Question: How much battery time remains?
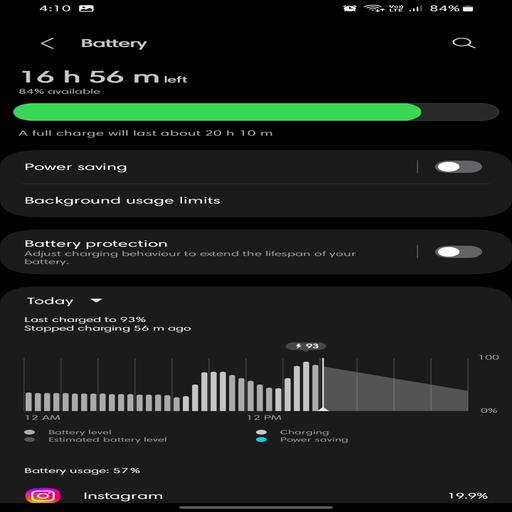
Answer: 16 h 56 m